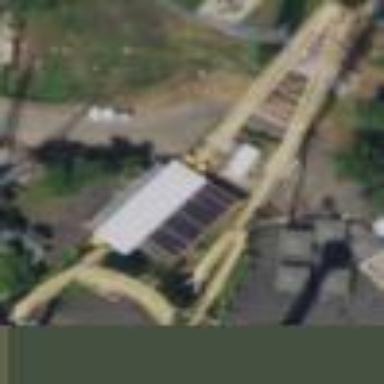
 which is popular attraction for tourists."